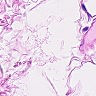
Metastatic tissue present: no